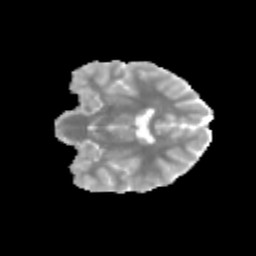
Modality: MD
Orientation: coronal
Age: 12
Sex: male
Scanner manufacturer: siemens
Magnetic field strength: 3 T
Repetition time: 3.8 s
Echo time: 0.07 s